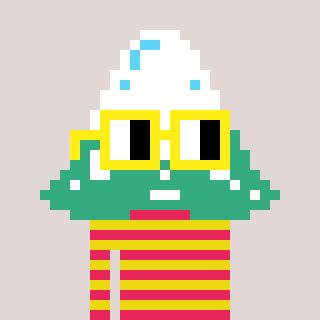
a pixel art character with square yellow glasses, a snowy mountain-shaped head and a yellow-colored body on a warm background